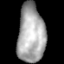
Tissue: lung
Cell type: Epithelial cells
Senescence score: 0.2409
Nuclear area (px): 1553
Mean DAPI intensity: 168.185